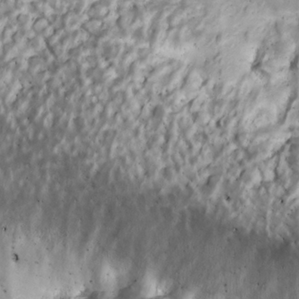
Label: non_frost